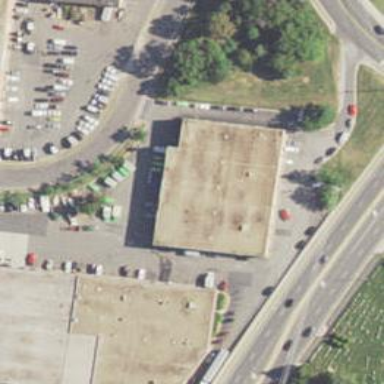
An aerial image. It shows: Commercial building.